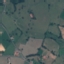
Land use / land cover: Pasture